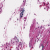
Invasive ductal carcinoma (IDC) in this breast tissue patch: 0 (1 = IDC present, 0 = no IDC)